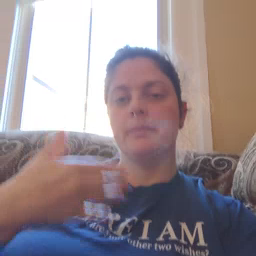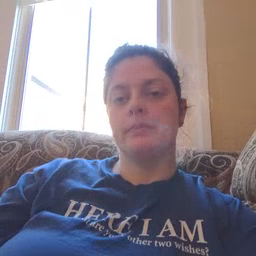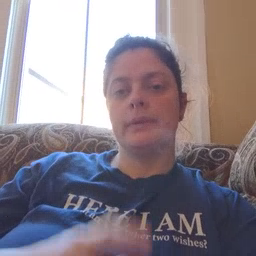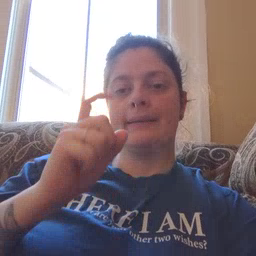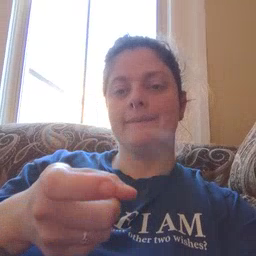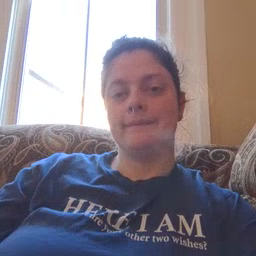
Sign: gift